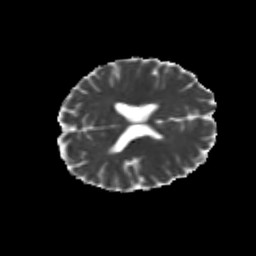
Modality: MD
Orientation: axial
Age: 22
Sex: male
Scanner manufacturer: siemens
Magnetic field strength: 3 T
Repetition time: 3.5 s
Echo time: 0.104 s